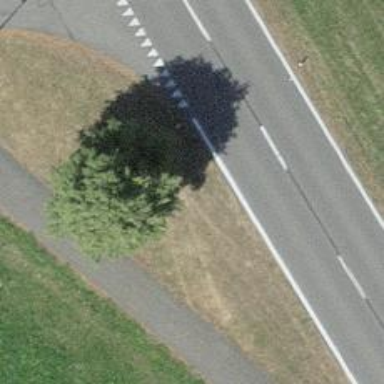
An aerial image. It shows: Avenue lined with trees.